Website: macys
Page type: newsletter-management
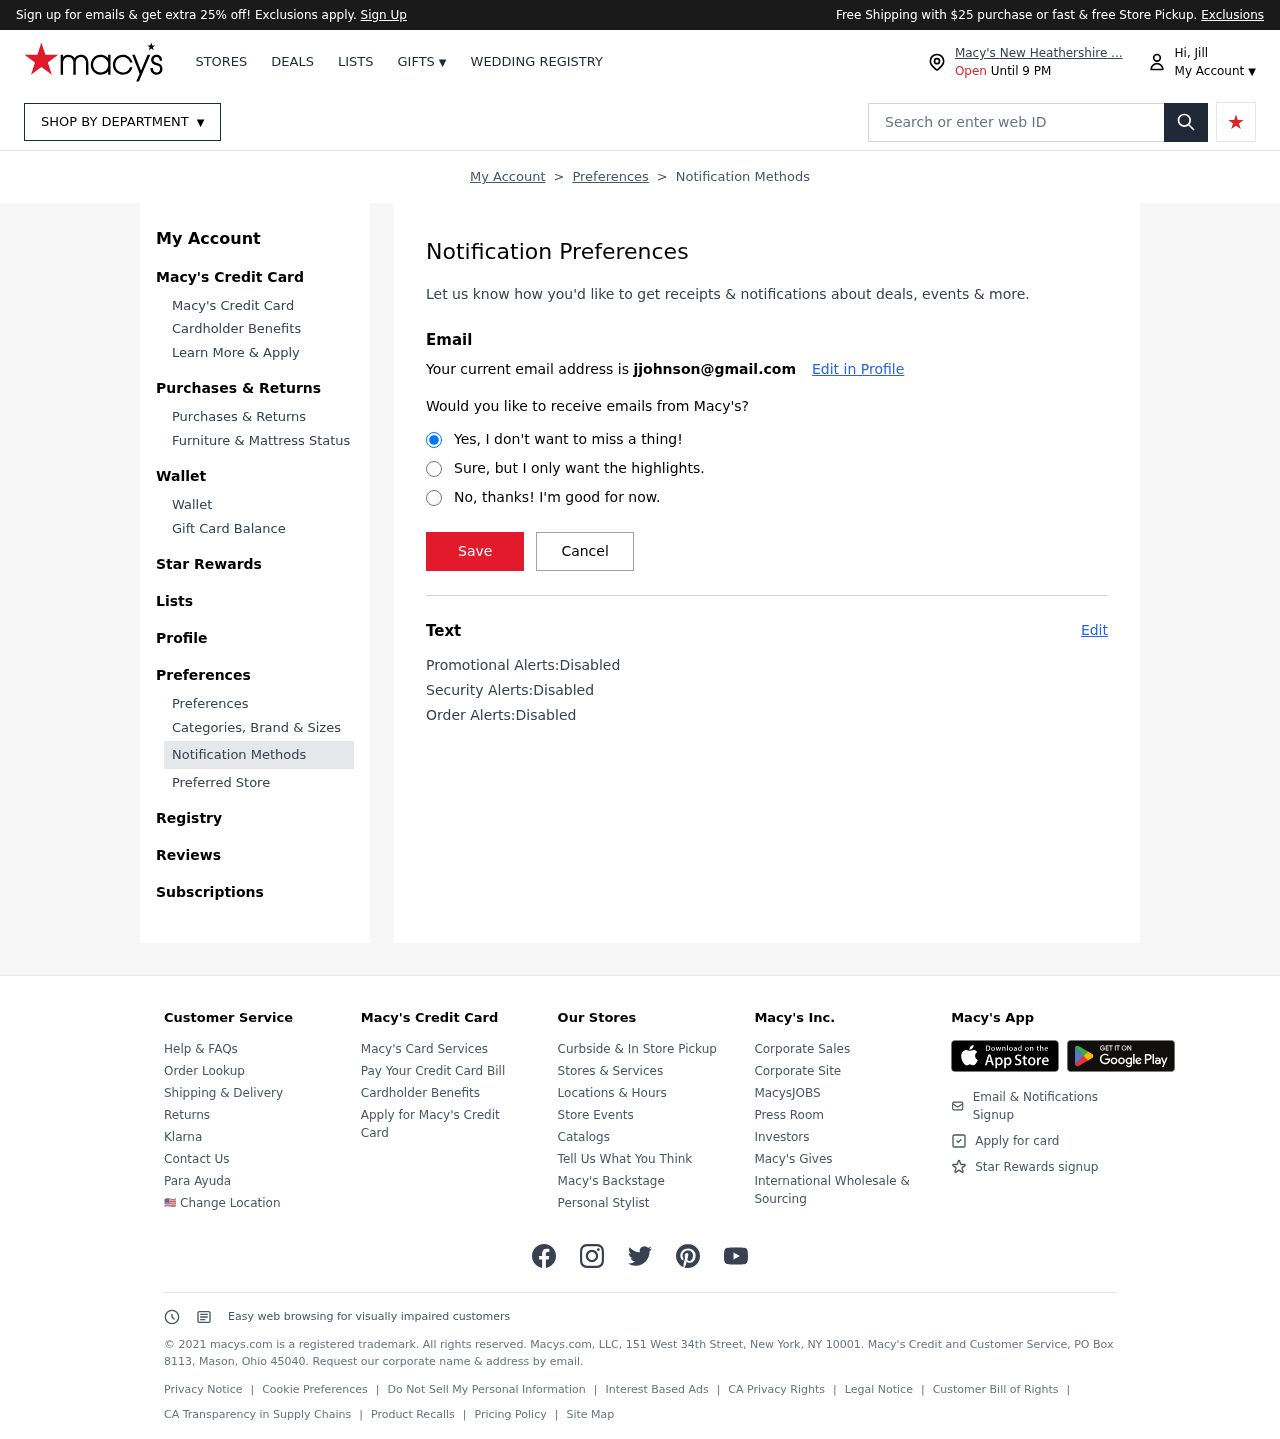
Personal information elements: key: PII_EMAIL
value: jjohnson@gmail.com
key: PII_FIRSTNAME
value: Hi, Jill
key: PII_LOCATION1_CITY
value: Macy's New Heathershire ...
Search elements: key: HEADER_SEARCH
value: Search or enter web ID